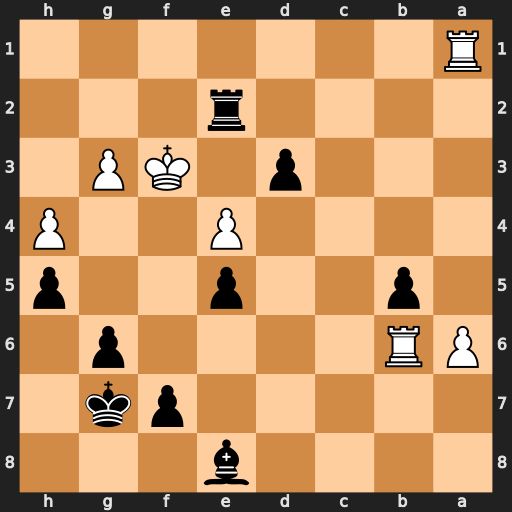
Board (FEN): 4b3/5pk1/PR4p1/1p2p2p/4P2P/3p1KP1/4r3/R7
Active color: b
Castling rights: -
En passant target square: -
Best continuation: Bd7 g4 Bxg4+